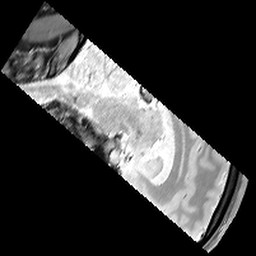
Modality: T1w
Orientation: sagittal
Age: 33
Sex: female
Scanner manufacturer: siemens
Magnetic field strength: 3 T
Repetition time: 6.5 s
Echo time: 0.016 s